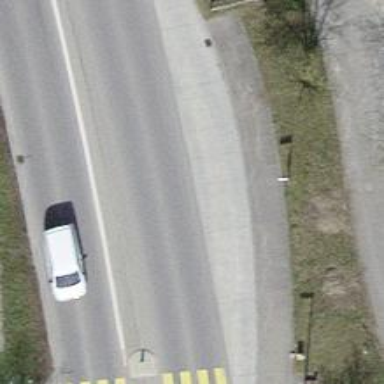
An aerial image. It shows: Platform for public transport is situated by the road.